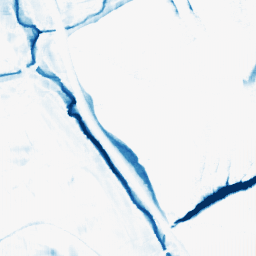
Category: morphological
Decomposition family: morphological_square
Decomposition parameters: operation: closing
size: 15
Upsampling method: fft_zeropad
Upsampling parameters: scale: 2
Upsampling scale: 2